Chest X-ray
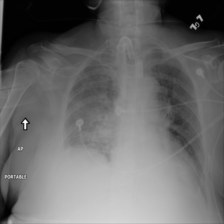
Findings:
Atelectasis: negative
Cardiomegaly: negative
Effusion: negative
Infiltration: positive
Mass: negative
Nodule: negative
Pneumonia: negative
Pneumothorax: negative
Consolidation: negative
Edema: negative
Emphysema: negative
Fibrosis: negative
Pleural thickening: negative
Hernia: negative